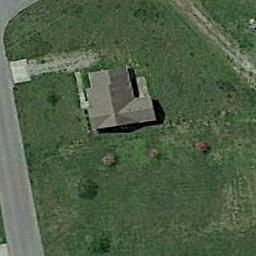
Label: sparse_residential